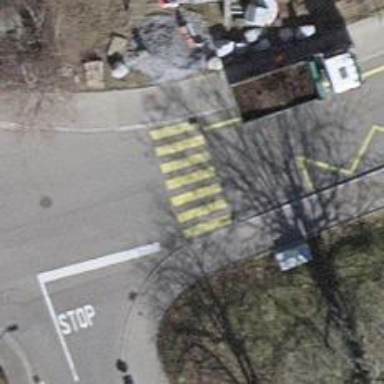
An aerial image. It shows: Zebra crossing on the road.